Question:
Can anyone help me out here.
I have the Show and Ticket Tables but I'm confused on how I should link them.
My main idea was to have a table full of different ticket types, but will need the ticket type for a specific show. But the Show will need ticket information to know what ticket is selected for the show.
Which table should the foreign key be present in the relationship?
Thanks.
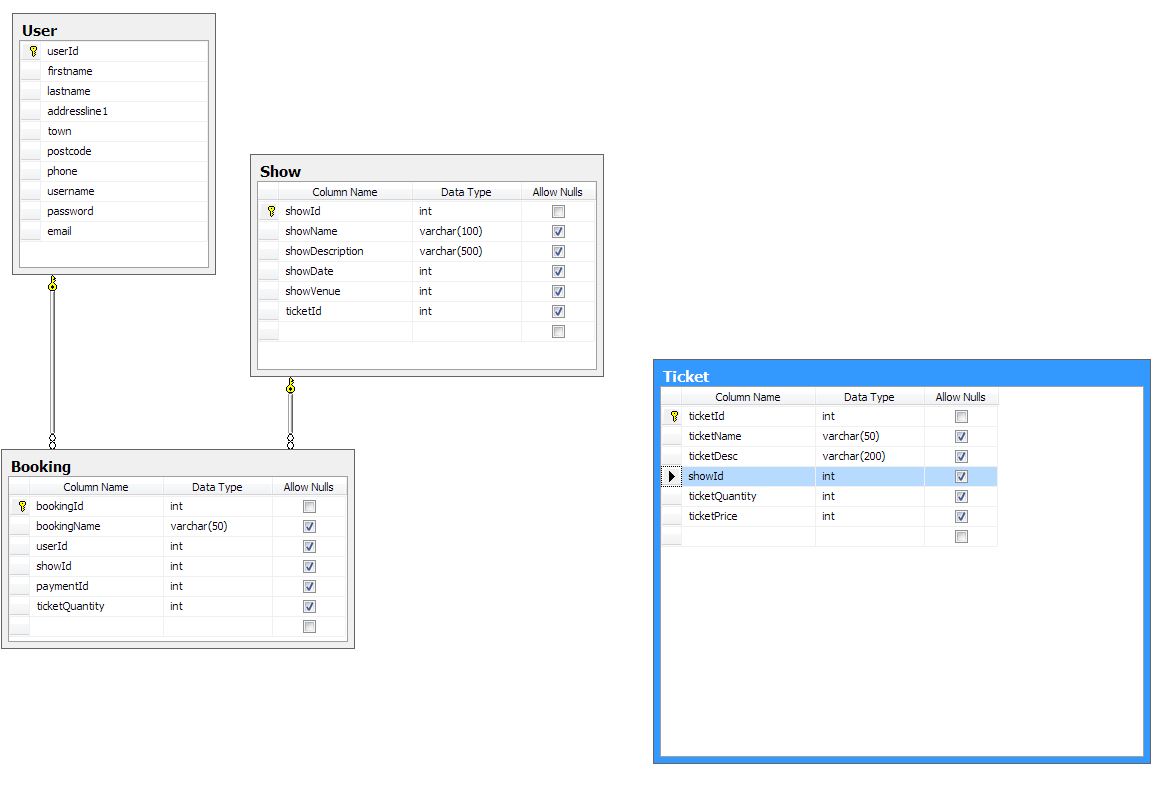
Answer: Sounds like for each show you will have many tickets. Therefore the foreign key would belong in the Ticket Table (where show.showid would be the primary key reference)
In generally I think you will have an addition table called tickettypes. This table will act as a lookup for tickets to describe the type of ticket each ticket is.
Here should be your ticket table
'''
Ticket
-------
TicketId
TicketTypeID --Foreign Key to TicketType Table
ShowID --Foreign Key to Show Table
.... Any Additional Fields needed
'''
I also want to note that you seem to be tracking tickets by groups hence the need for a ticketQuantity Field. If you are doing this is it true that each group of tickets is the same price and Type. If this is not true then you should modify your Data model to handle this scenario.
'''
Ticket
------
TicketID
TicketTypeID
ShowID
TicketPrice
OrderID -- would be a foreign key reference linking each individual ticket with an order and total price.
'''